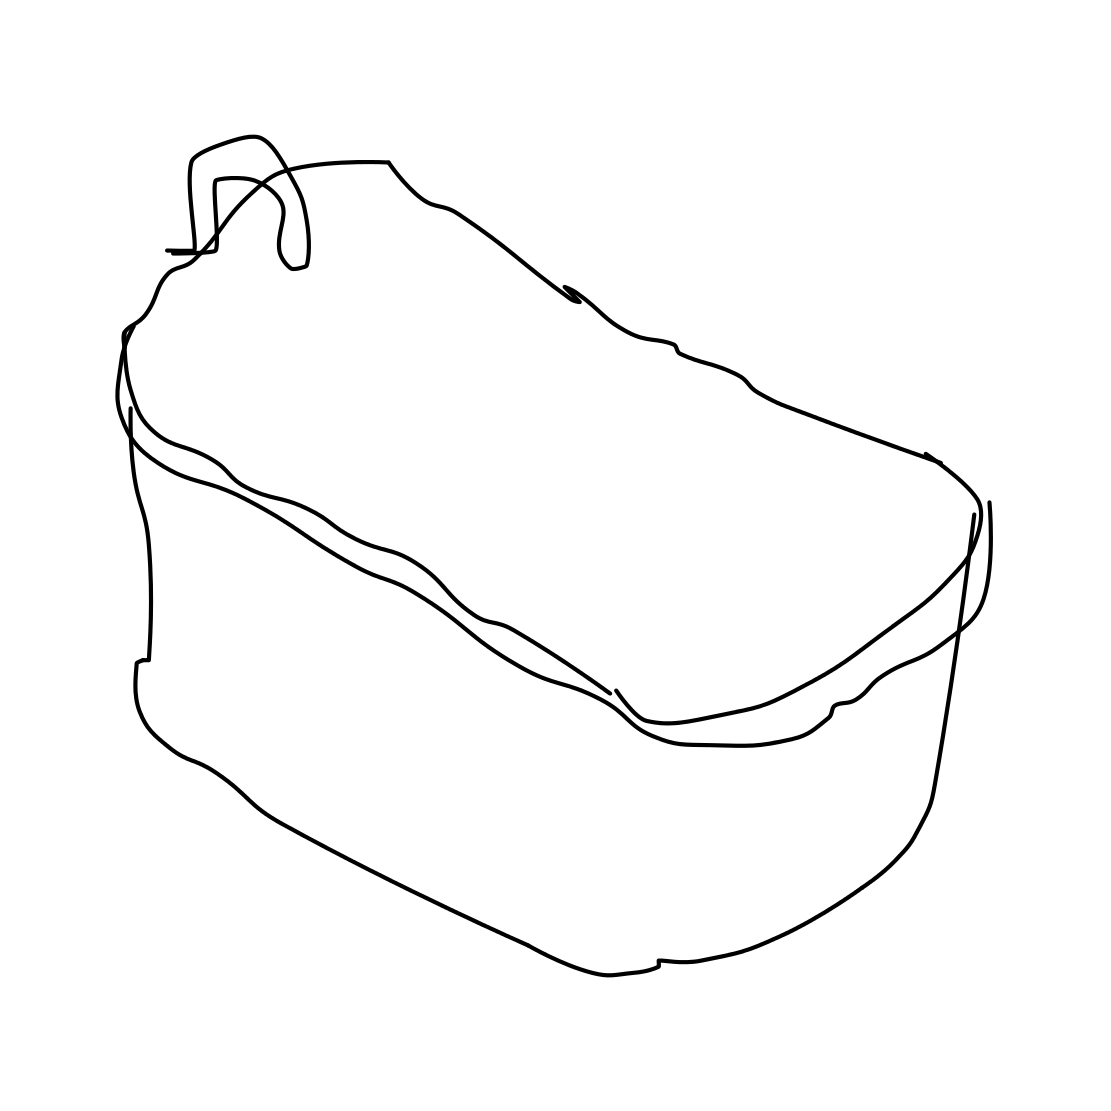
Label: bathtub